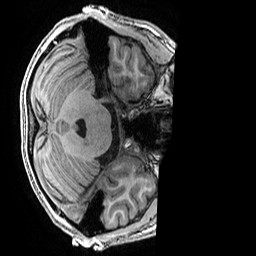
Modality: T1w
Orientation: axial
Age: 21
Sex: male
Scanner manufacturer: ge
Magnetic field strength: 3 T
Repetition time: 0.007 s
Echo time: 0.00342 s